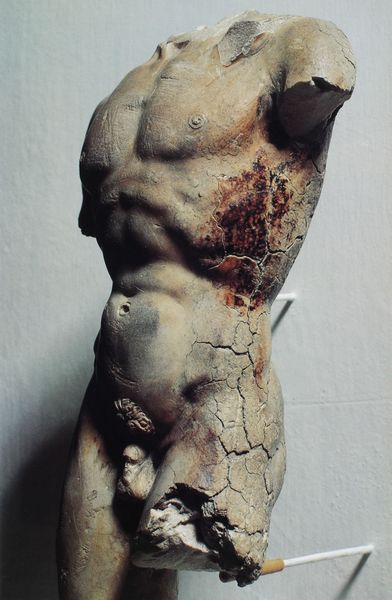
Titel: Modell für den David
Künstler: Michelangelo
Institution: Genua, Honegger Foundation
Schlagwörter: akt, kopf, körper, mann, nackt, weiß, braun, brust, grau, rot, alt, wand, arm, stein, figur, skulptur, statue, bein, farbig, man, risse, zerstörung, muskeln, büste, nabel, bauch, bauchnabel, brustwarze, brustwarzen, geschlecht, foto, penis, blut, alter, torso, kaputt, rissig, männlich, muskel, zerstört, museum, verletzung, brustkorb, kopflos, riss, adonis, nude, gebrochen, beschädigt, schamhaar, beinlos, fehlen, armlos, sixpack, pimmel, beinstumpf, naked, brustborb, muscles, balls, muscels, belly, damaged